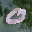
Label: 0